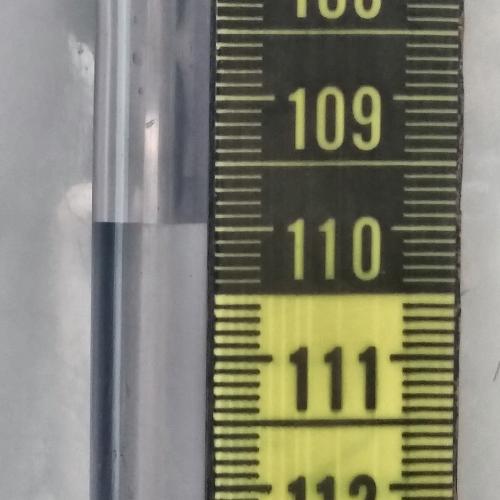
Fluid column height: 110.0 cm